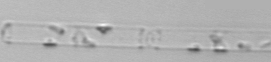
Label: Cerataulina_pelagica